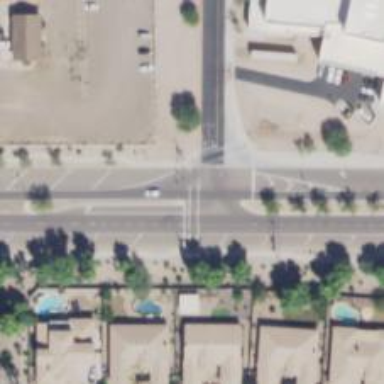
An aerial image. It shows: Marked crossing on footway.